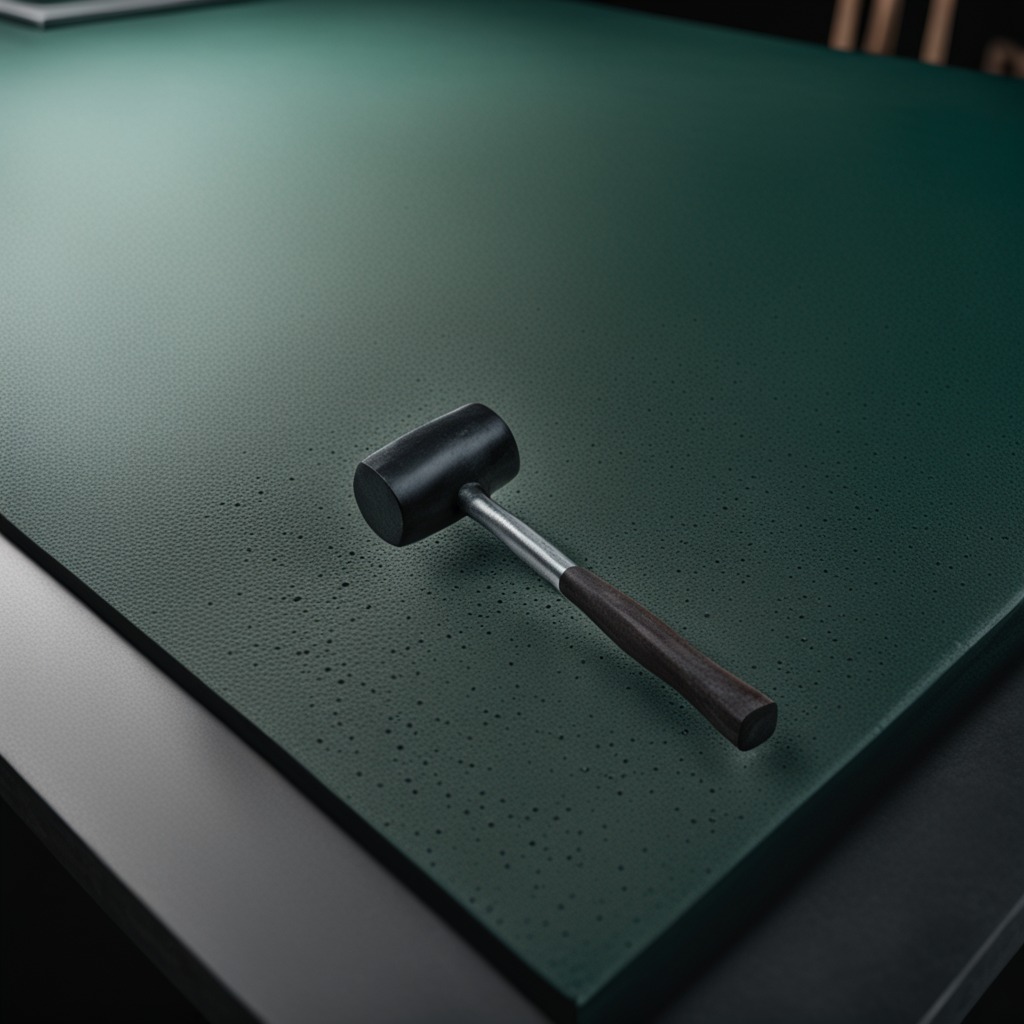
A hammer is lying on the clean granite tabletop covered with a green rubber mat inside a workshop at night.